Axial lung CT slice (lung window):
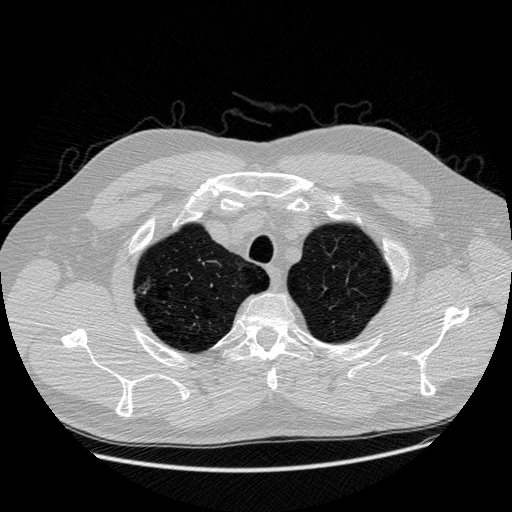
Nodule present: yes
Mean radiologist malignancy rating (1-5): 3